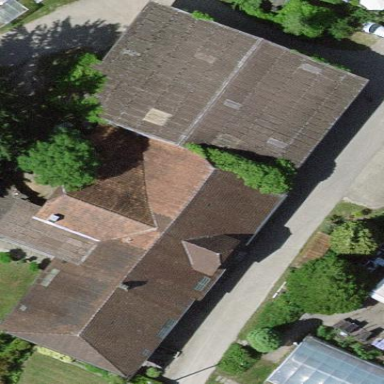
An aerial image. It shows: Farm building.